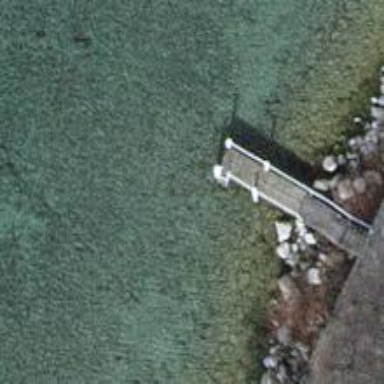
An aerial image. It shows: Man-made pier.